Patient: sex M, age 54
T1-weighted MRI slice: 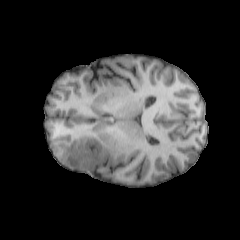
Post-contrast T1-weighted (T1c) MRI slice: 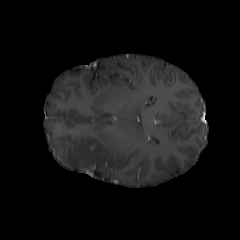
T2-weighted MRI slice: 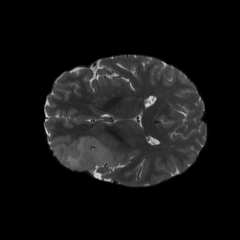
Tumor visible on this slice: yes
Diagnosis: Astrocytoma, IDH-wildtype
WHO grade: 3